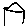
Label: house